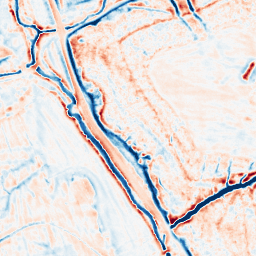
Category: edge_preserving
Decomposition family: bilateral
Decomposition parameters: d: 15
sigma_color: 25
sigma_space: 150
Upsampling method: cubic_mitchell
Upsampling parameters: scale: 2
Upsampling scale: 2